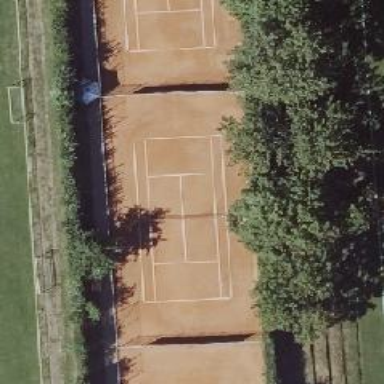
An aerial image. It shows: Tennis court in leisure pitch.